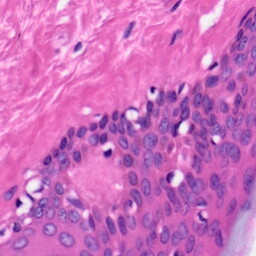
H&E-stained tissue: Skin